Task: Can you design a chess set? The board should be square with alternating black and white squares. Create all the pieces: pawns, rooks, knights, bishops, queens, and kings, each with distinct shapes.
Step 512:
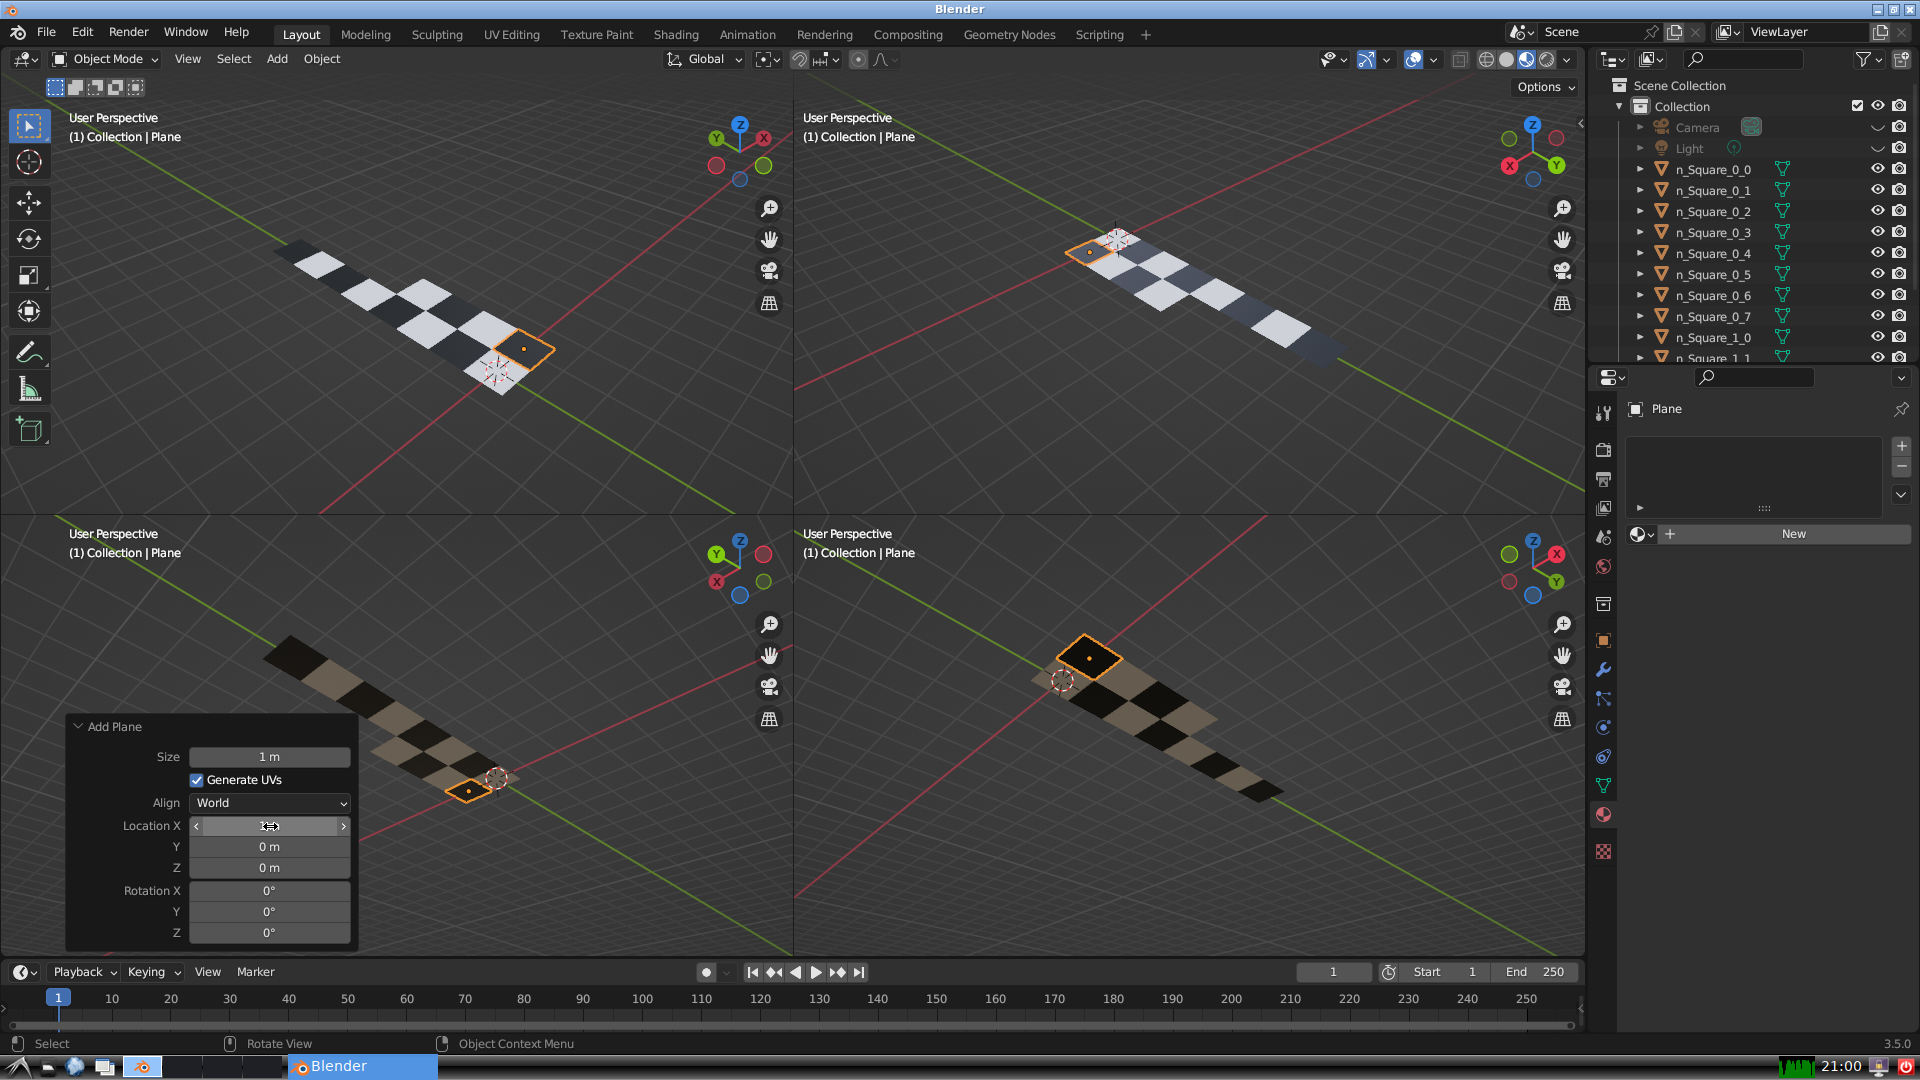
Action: {"mouse_move": [270, 846]}